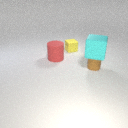
small brown rubber cylinder to the right of large red rubber cylinder